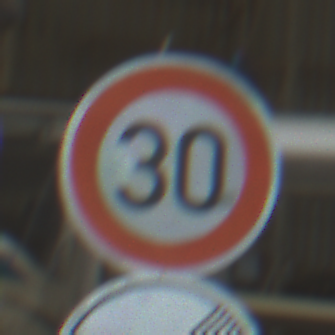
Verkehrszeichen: Geschwindigkeit30
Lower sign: EndeUeberholverbotKraftfahrzeuge
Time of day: Midday
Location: Indoor (Urban)
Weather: NotSpecified
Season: NotSpecified
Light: Natural